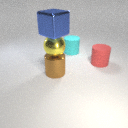
large brown metal cylinder below large yellow metal sphere